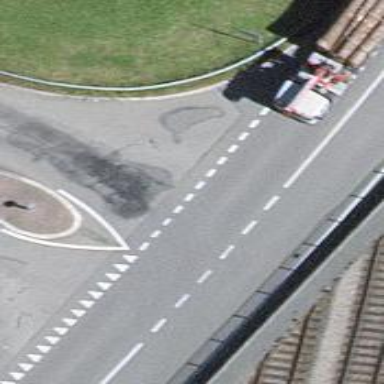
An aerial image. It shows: Road with "give way" sign.